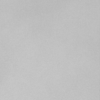
Label: dusty